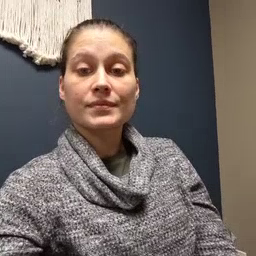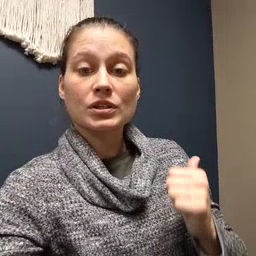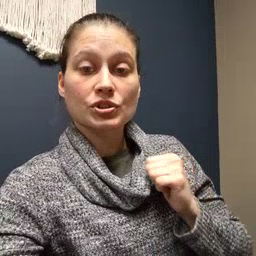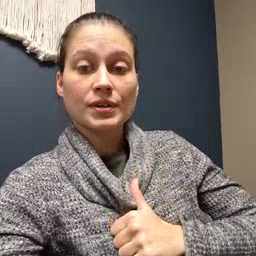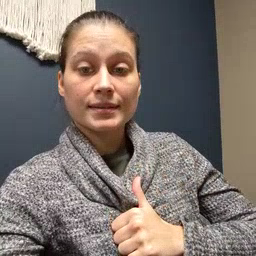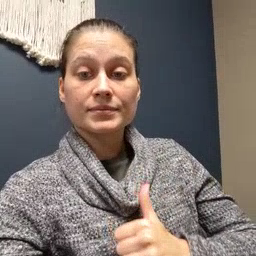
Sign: jacket